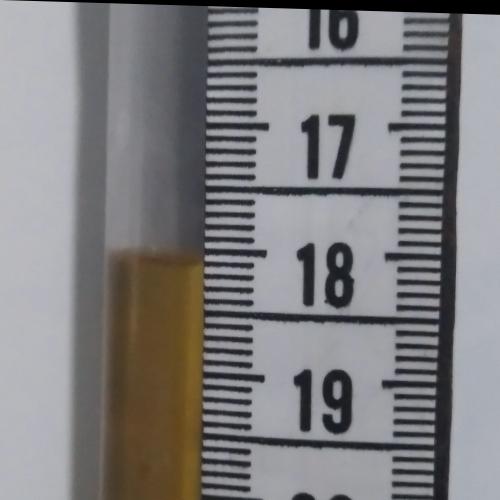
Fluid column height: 18.1 cm